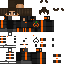
A male human skin with dark skin, wearing brown long hair dressed in a blue hoodie and black pants, featuring a closed mouth.